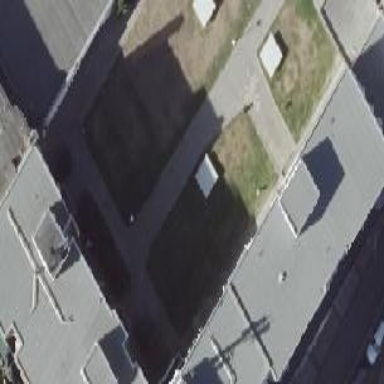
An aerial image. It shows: Apartment building with grey roof.